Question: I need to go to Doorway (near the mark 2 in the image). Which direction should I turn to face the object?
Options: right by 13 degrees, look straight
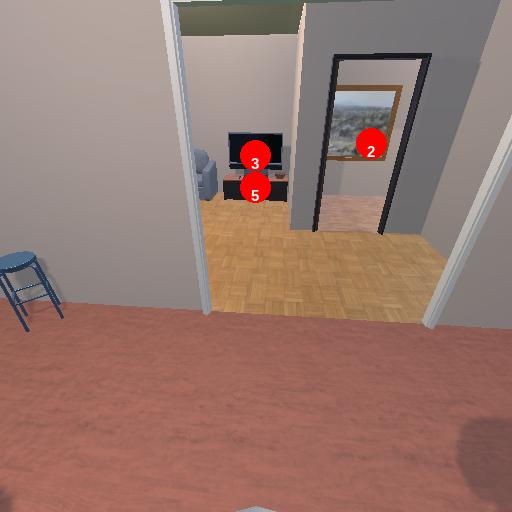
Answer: right by 13 degrees